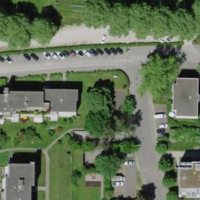
EUNIS habitat code: 54
Species observed at this site:
Convallaria majalis